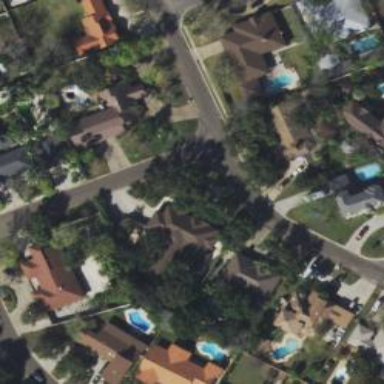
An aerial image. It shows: Residential area with homes lining the residential road.